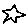
Label: star